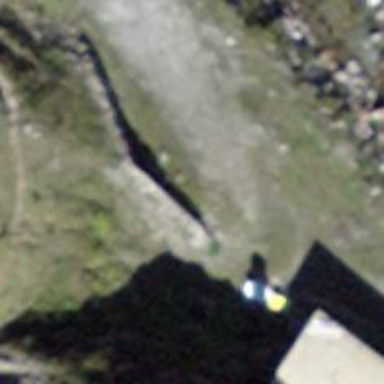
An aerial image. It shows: Wall barrier.